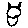
Label: cat